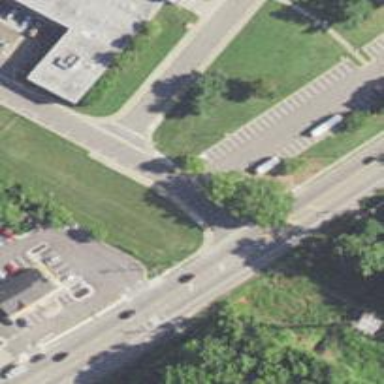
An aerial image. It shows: Unmarked crossing on asphalt footway.